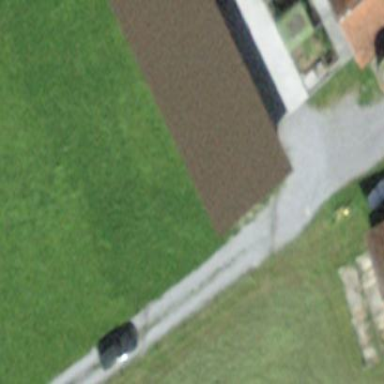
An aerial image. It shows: Farm auxiliary building.